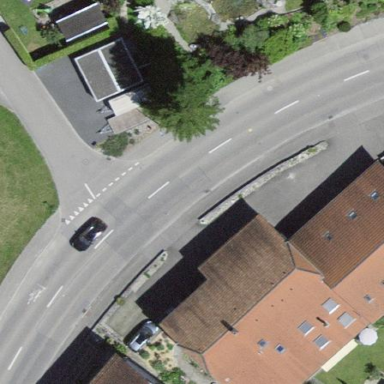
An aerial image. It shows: Building with half-hipped roof.